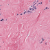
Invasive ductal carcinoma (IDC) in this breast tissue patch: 1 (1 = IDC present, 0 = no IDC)